A scalogram of one vibration snapshot from a rotating bearing is shown, computed with a continuous wavelet transform. What is the most likely bearing condition (normal, inner_race, outer_race, ball)?
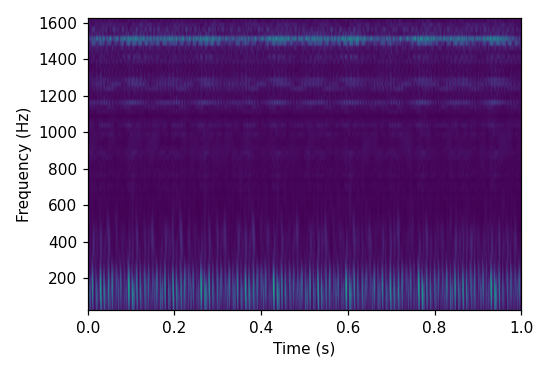
Answer: outer_race